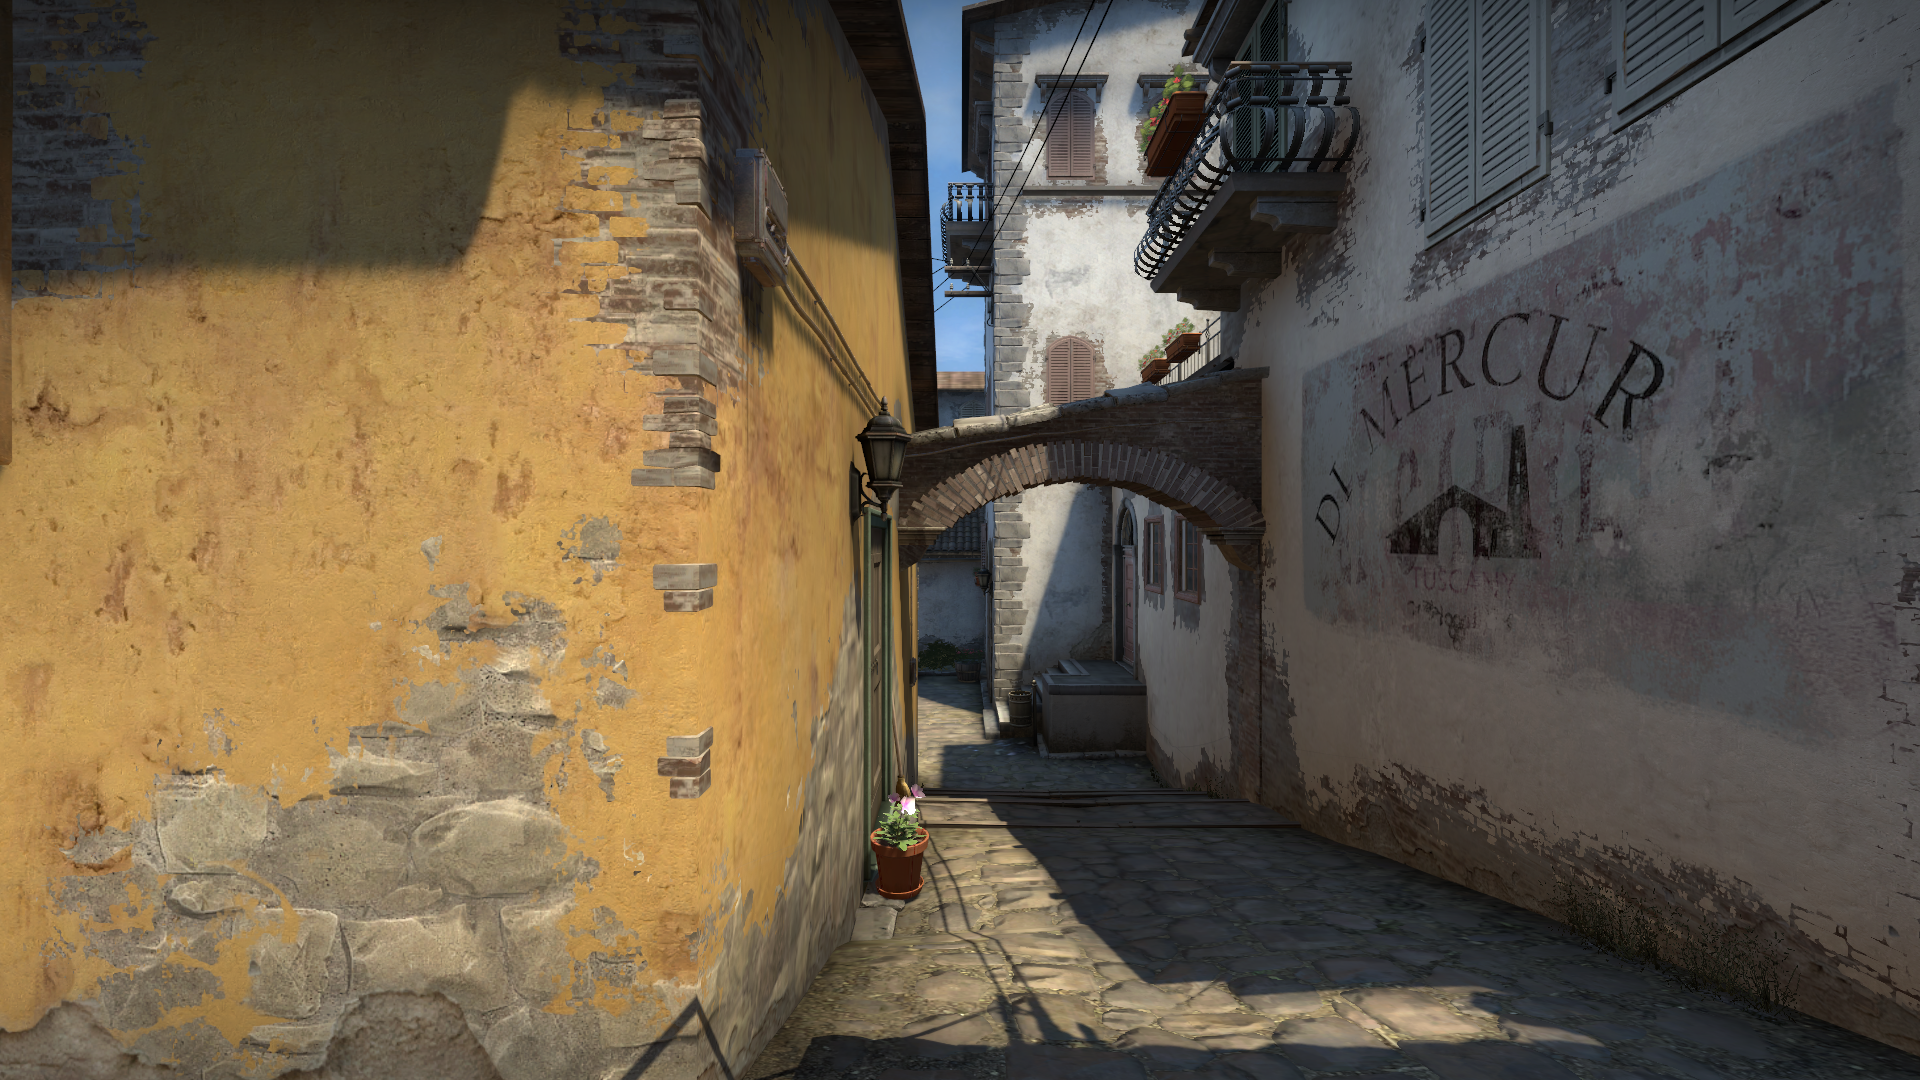
Map: de_inferno